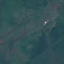
Label: HerbaceousVegetation